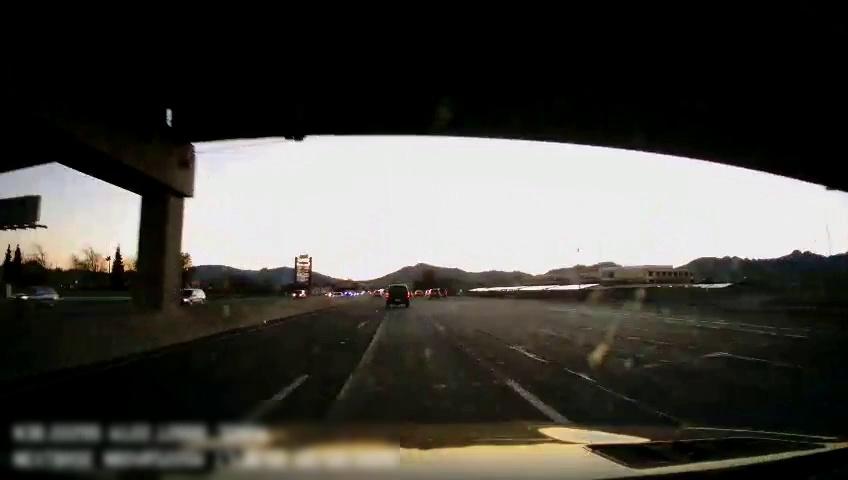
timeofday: Dusk/Dawn/Twilight
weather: Sunny
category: Drivable Space
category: Drivable Space
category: Vehicles | SUV
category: Vehicles | SUV
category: Vehicles | Car
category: Vehicles | Car
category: Vehicles | SUV
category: Lanes | Alternate Lane
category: Lanes | Current Lane
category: Lanes | Current Lane
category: Lanes | Alternate Lane
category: Lanes | Alternate Lane